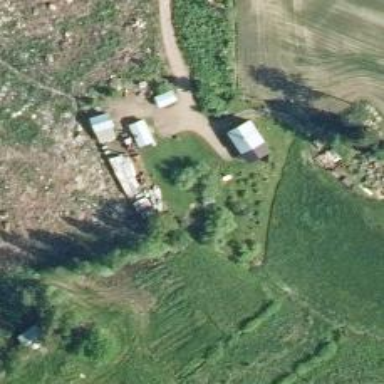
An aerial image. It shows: Driveway.